Question: What is the result of this measurement?
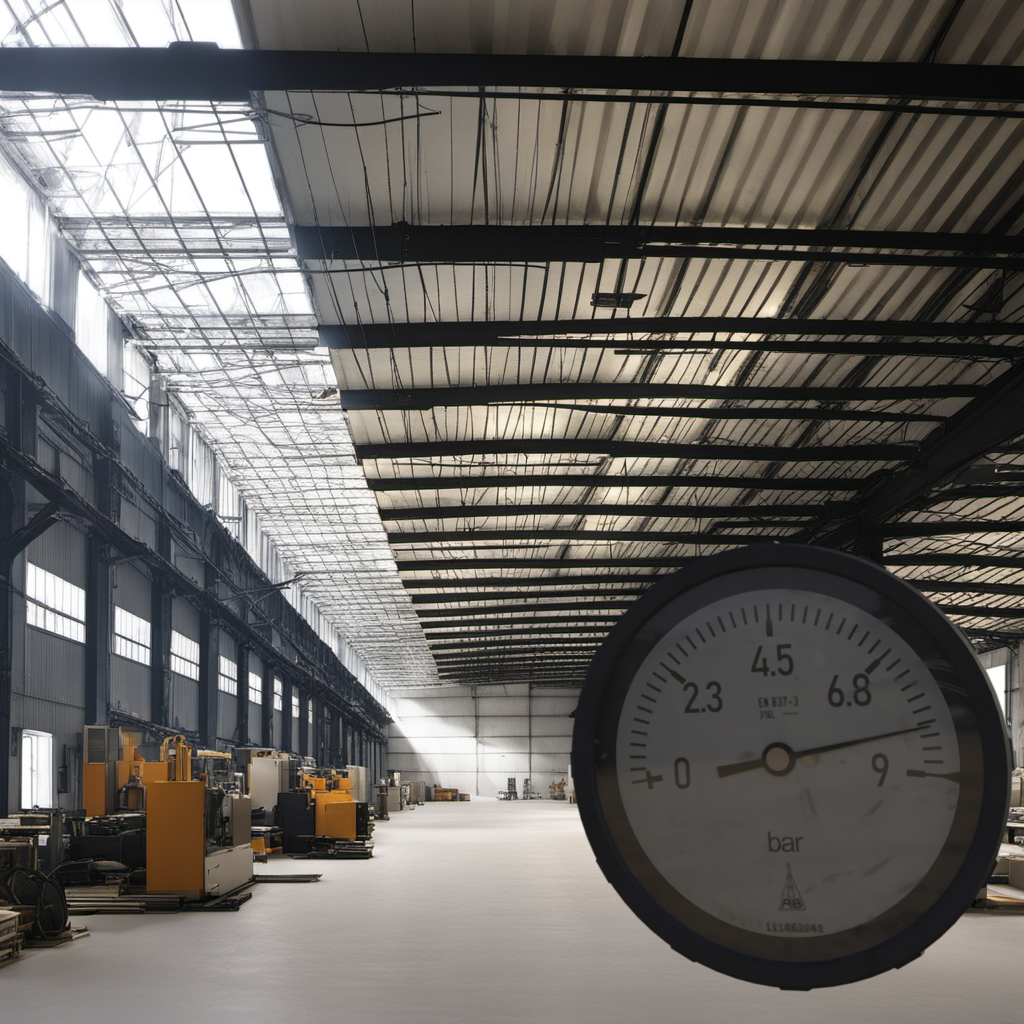
Answer: The result is 8.07
Question: What is the reading range of this measurement?
Answer: The range is from 0 to 9
Question: What is the minimum and maximum value of this measurement?
Answer: The minimum value is 0 and the maximum value is 9